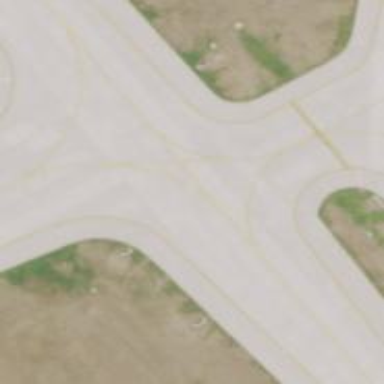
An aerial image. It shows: Image of taxiway at airport.